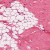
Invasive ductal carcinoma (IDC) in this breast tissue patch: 0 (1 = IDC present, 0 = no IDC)